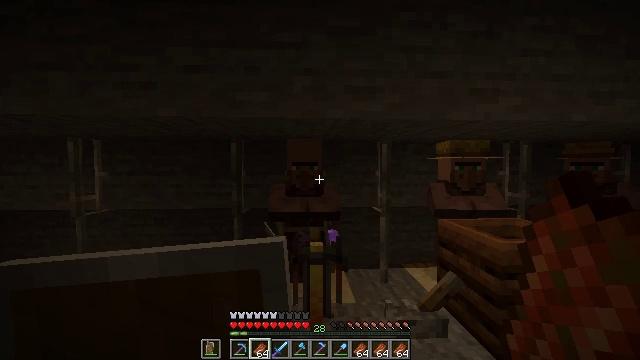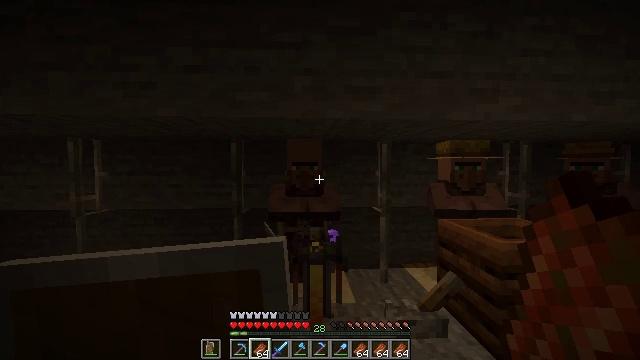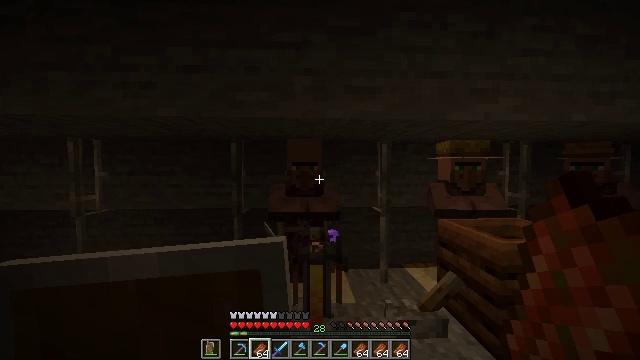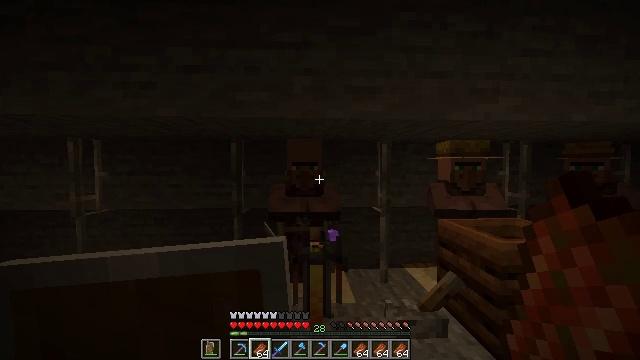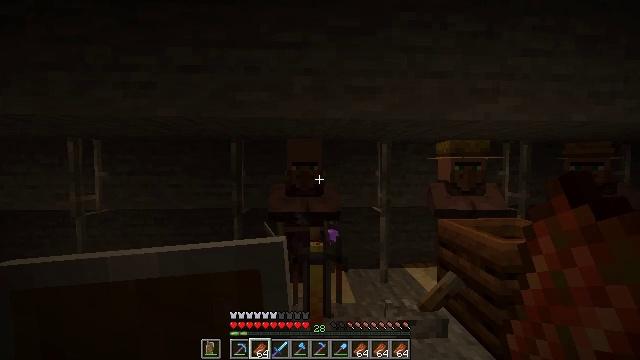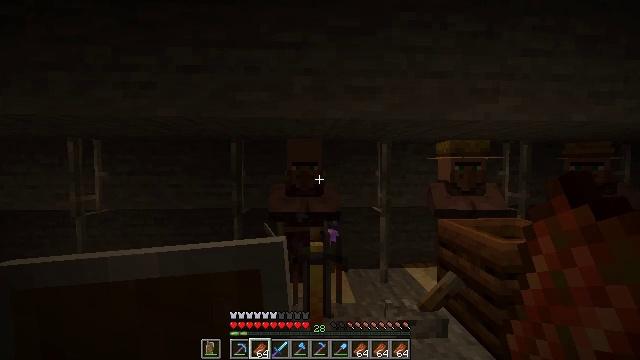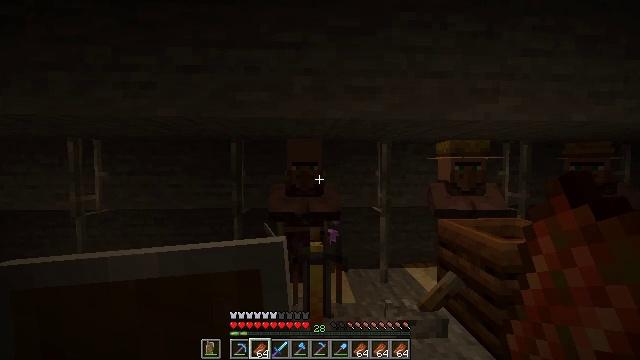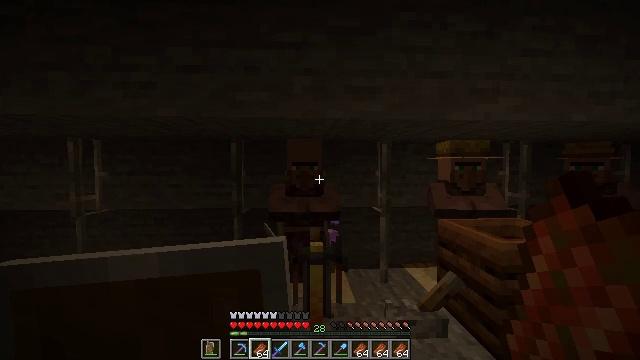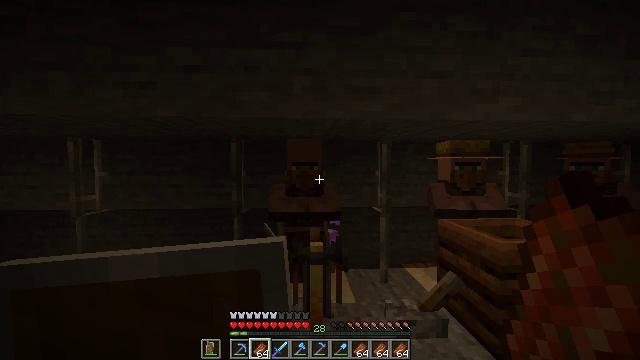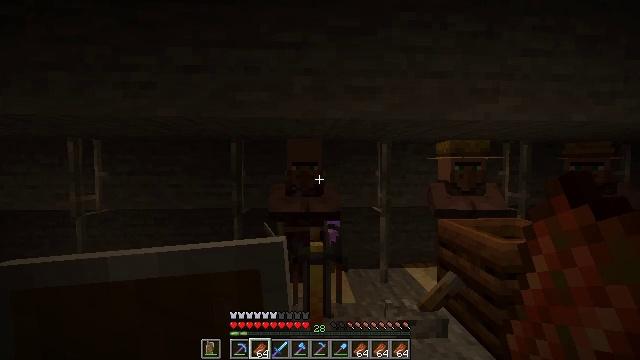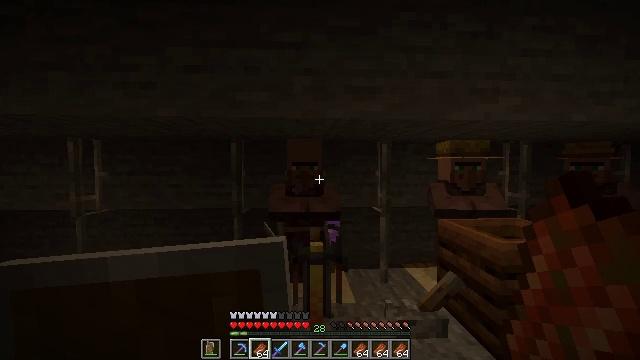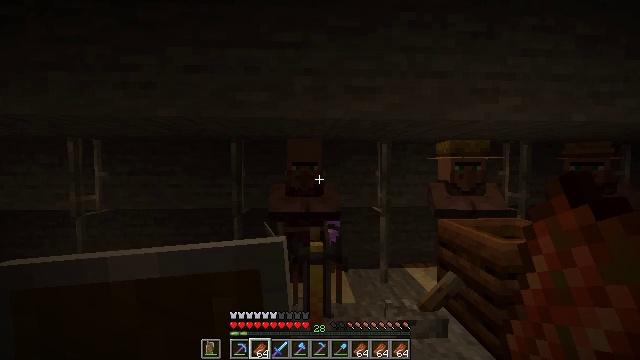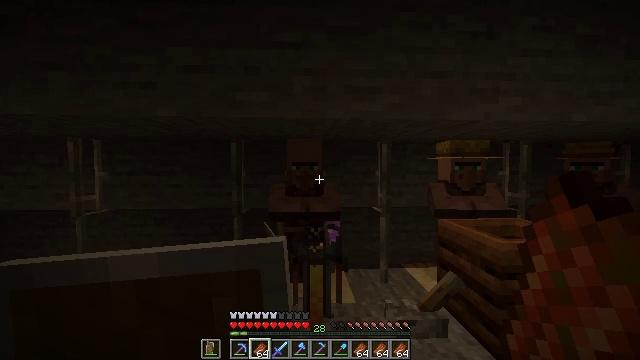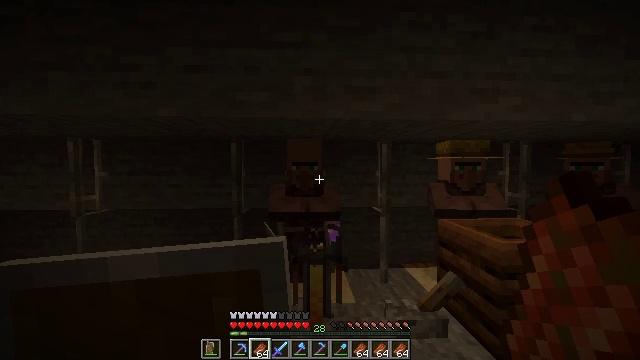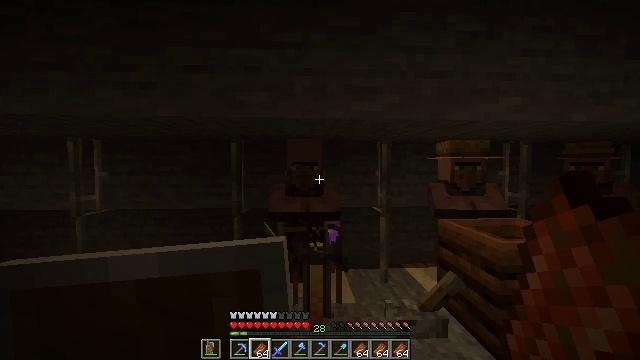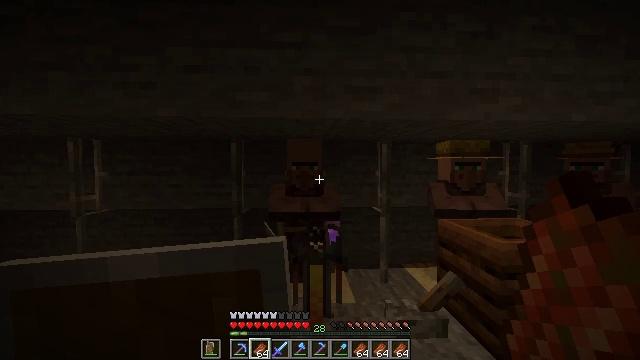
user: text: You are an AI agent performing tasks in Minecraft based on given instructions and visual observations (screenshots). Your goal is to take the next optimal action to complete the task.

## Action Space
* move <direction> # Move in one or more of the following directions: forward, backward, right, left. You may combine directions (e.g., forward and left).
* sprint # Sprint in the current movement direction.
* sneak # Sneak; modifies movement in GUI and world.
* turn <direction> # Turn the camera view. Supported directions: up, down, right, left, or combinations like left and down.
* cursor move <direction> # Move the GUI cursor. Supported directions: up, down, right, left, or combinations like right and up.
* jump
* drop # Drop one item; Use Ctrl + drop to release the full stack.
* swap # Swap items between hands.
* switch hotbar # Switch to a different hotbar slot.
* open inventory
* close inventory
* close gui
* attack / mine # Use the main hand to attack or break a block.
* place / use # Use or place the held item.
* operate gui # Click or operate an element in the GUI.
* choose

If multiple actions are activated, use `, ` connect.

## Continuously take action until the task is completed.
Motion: motion action
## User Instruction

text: Mine the blue shulker box.
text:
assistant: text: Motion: no_op
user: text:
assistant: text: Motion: no_op
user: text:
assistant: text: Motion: no_op
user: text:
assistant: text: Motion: no_op
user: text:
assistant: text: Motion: no_op
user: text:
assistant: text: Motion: no_op
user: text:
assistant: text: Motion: no_op
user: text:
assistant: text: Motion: no_op
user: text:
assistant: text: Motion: no_op
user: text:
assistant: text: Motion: no_op
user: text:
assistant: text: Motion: no_op
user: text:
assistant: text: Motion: no_op
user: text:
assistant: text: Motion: no_op
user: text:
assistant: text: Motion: no_op
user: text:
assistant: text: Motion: no_op
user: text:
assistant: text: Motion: no_op
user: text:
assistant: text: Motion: no_op
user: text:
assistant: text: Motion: no_op
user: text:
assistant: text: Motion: no_op
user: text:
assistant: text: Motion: no_op
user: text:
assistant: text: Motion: no_op
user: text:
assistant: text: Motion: no_op
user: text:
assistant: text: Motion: no_op
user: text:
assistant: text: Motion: no_op
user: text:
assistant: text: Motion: no_op
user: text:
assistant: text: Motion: no_op
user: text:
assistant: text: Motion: no_op
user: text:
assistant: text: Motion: no_op
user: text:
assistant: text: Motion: no_op
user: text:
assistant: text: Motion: no_op